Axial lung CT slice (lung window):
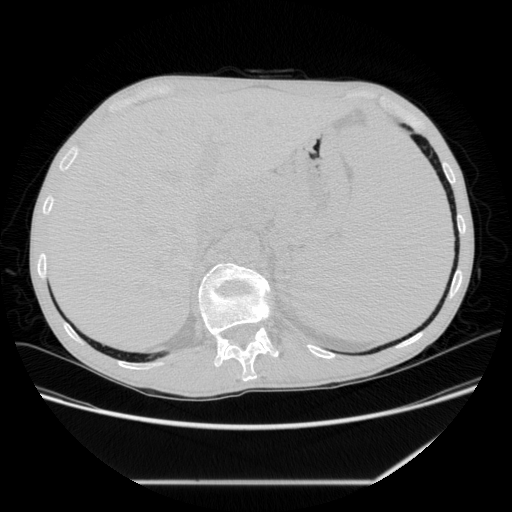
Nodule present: no